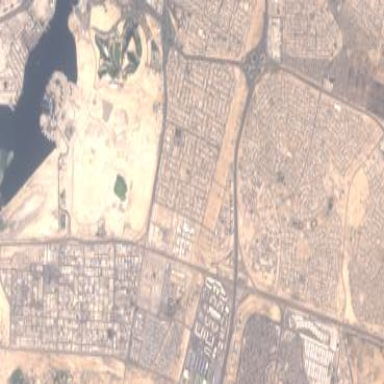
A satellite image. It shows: This residential area consists of single-family homes.